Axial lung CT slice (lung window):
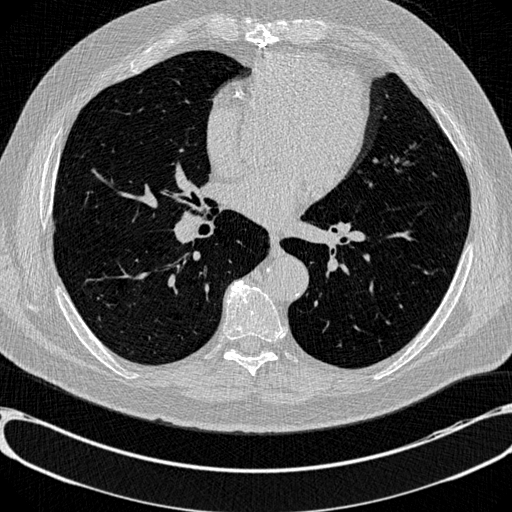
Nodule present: no